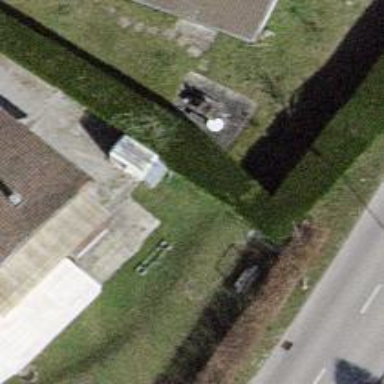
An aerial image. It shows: Hedge acting as barrier.